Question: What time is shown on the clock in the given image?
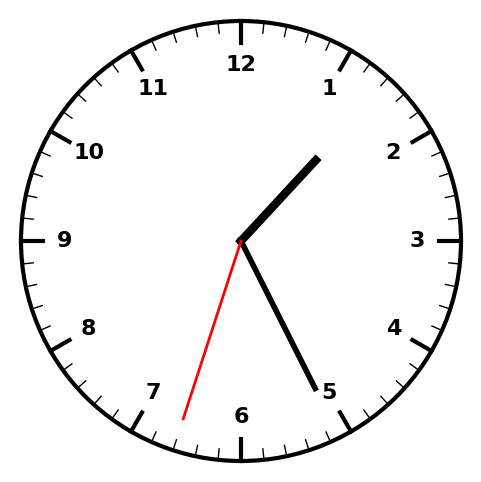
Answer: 01:25:33